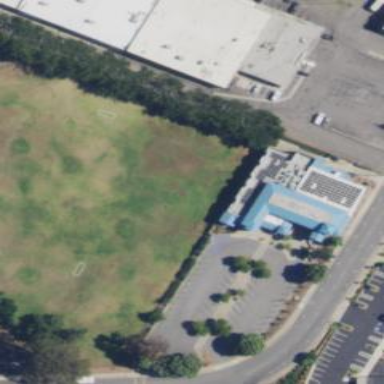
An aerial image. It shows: Community center building.